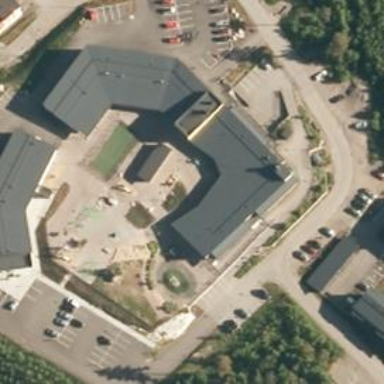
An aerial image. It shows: Kindergarten.